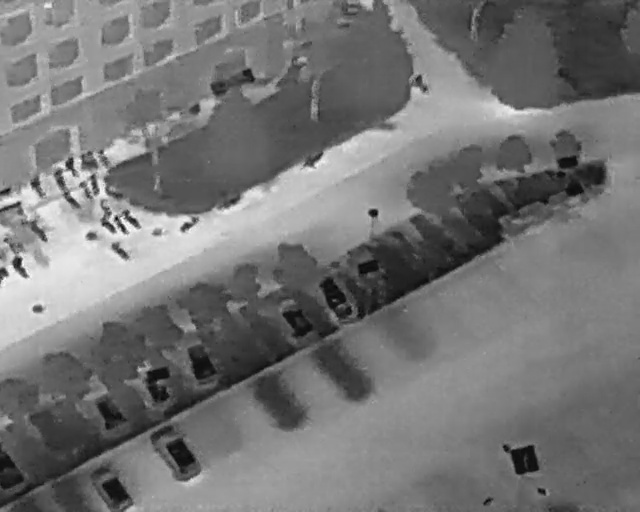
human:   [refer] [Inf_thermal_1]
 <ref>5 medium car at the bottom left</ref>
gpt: <box>[[-2, 88, 6, 93, 2], [13, 77, 20, 83, 151], [20, 72, 27, 78, 151], [22, 85, 32, 91, 145], [13, 90, 20, 99, 2]]</box>

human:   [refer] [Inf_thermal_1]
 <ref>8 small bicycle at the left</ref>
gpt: <box>[[0, 52, 2, 54, 2], [0, 46, 3, 48, 144], [15, 42, 18, 45, 133], [16, 42, 20, 44, 144], [14, 39, 18, 41, 152], [9, 37, 12, 40, 142], [11, 36, 15, 38, 155], [12, 34, 16, 37, 164]]</box>

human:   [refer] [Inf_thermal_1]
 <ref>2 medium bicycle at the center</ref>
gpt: <box>[[34, 36, 36, 42, 148], [47, 28, 49, 34, 146]]</box>

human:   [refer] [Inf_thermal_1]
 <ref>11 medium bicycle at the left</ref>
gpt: <box>[[1, 50, 5, 53, 145], [16, 47, 20, 50, 133], [3, 43, 8, 46, 137], [28, 41, 30, 45, 148], [18, 41, 22, 44, 132], [16, 35, 19, 39, 16], [4, 35, 7, 38, 154], [7, 33, 11, 36, 154], [9, 31, 13, 34, 154], [11, 29, 15, 33, 147], [14, 29, 18, 32, 156]]</box>

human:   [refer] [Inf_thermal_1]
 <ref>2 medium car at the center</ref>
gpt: <box>[[42, 58, 49, 65, 152], [47, 55, 56, 60, 152]]</box>